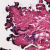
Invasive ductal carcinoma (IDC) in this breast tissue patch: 0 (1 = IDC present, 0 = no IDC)